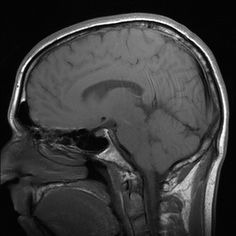
Label: notumor